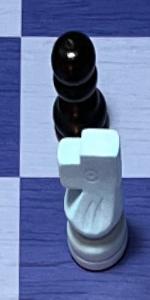
Label: Knight_White